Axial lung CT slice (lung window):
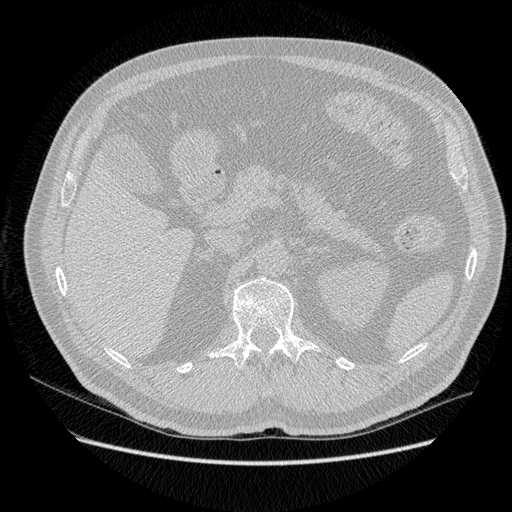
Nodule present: no